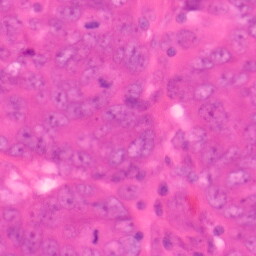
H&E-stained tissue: Colon